Question: Which festival is being advertised?
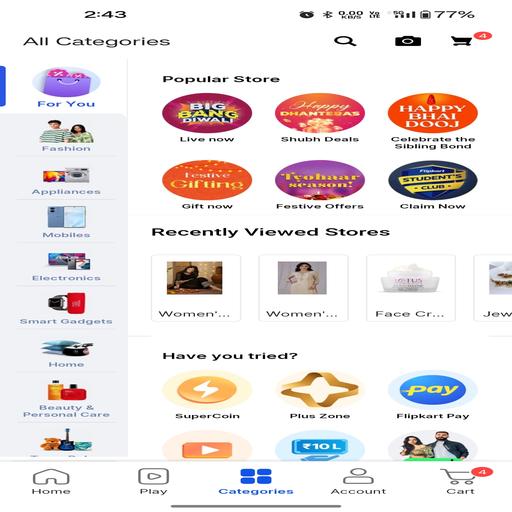
Answer: Happy Dhanteras